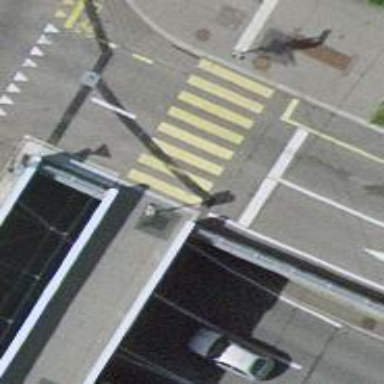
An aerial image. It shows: Road crossing with traffic signals.